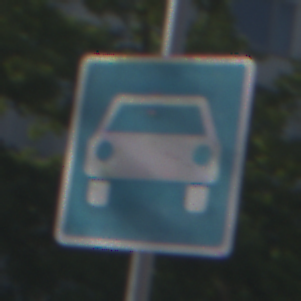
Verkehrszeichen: Kraftfahrstrasse
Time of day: MorningAfternoon
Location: Outdoor (Urban)
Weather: Clear
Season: NotSpecified
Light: Natural